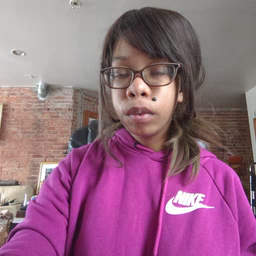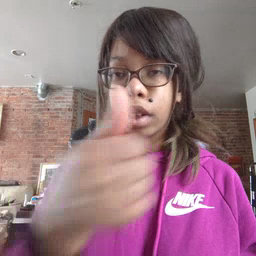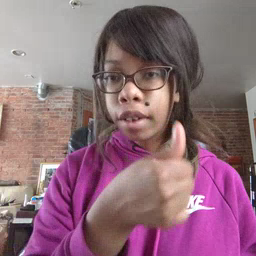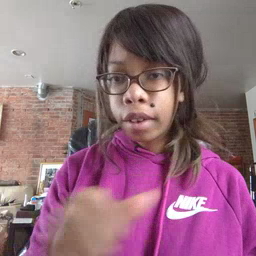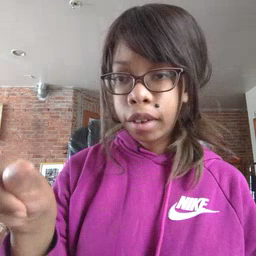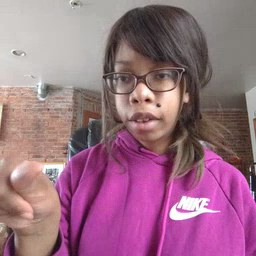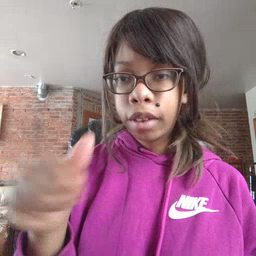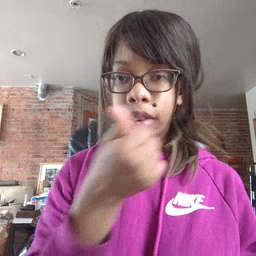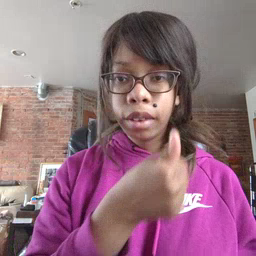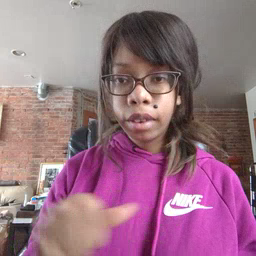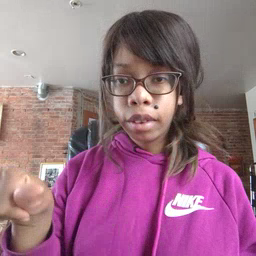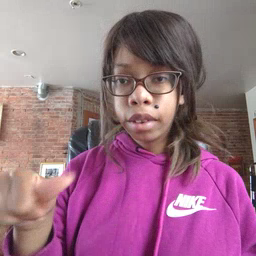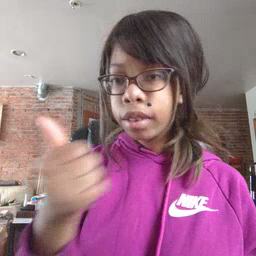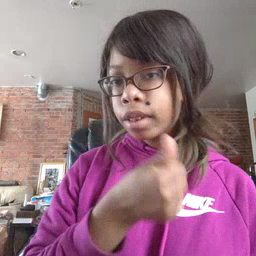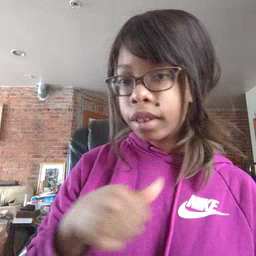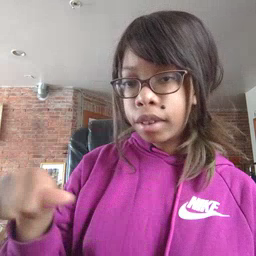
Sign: any